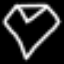
Label: diamond